Current action and preconditions to check: trajectory_clear

Your task: For each precondition in the list above, predict whether it will hold at this action.

Consider the current scene as observed from the mobile robot's camera, and analyze the predicted future states of all dynamic agents (e.g., people, animals, vehicles, or any moving entities) within the NEXT SECOND.

IMPORTANT: Only answer "very likely" if you are absolutely certain—based on strong, clear evidence—that a dynamic agent will violate the precondition in the predicted future state. Do NOT answer "very likely" for unlikely, ambiguous, or low-probability risks.

Ask yourself for each precondition: Is there a high probability, with clear and convincing evidence, that the predicted future states of any dynamic agent will interfere with the predicted future state of the currently executing action within the NEXT SECOND, causing that precondition to fail?

Assess the risk level based on these predictions. Use "likely" or "very likely" if motions create a clear risk of interference.

Use "neutral" or "improbable" if agents are nearby but their predicted paths are clearly diverging or non-conflicting.

Failure Risk Categories: "very improbable", "improbable", "neutral", "likely", "very likely"

Answer Format: Output ONLY the probability_of_failure value from these categories: "very improbable", "improbable", "neutral", "likely", "very likely"

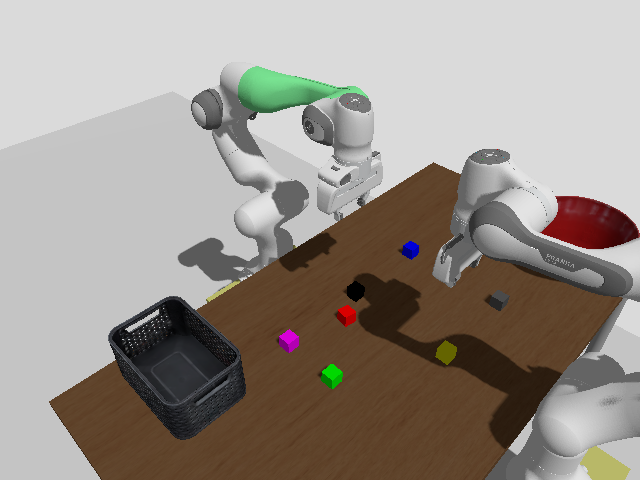

Answer: very improbable